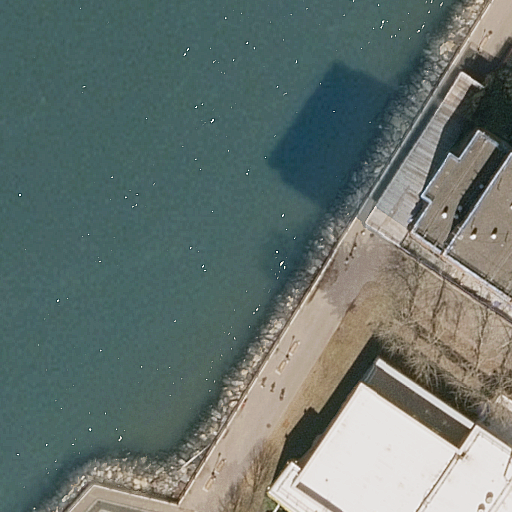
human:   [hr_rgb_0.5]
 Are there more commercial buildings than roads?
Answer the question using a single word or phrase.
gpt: no

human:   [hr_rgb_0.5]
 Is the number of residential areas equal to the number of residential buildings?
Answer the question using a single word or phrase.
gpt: yes

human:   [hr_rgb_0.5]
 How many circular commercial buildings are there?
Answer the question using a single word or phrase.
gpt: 0

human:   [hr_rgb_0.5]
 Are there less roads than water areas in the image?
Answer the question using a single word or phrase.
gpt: no

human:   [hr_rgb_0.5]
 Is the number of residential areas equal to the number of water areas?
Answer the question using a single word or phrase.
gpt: yes

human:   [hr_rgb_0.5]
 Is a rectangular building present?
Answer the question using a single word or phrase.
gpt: no

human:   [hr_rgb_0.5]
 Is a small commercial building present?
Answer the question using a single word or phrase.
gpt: no

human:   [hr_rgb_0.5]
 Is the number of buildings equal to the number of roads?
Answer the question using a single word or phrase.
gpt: no

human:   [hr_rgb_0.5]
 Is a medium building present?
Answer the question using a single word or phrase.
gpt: yes

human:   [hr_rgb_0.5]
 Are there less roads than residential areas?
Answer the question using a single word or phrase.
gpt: no

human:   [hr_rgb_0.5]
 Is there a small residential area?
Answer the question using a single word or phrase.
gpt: no

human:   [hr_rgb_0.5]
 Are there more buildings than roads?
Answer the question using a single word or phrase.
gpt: no

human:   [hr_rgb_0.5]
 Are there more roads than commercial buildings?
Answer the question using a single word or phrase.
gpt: yes

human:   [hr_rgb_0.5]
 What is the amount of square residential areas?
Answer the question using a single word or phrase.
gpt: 0

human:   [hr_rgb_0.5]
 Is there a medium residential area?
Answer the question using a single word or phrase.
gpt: no

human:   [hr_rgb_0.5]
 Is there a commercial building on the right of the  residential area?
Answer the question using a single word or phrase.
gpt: no

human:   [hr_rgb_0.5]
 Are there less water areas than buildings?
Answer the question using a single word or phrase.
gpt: yes

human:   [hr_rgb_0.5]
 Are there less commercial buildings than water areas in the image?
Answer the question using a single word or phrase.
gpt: yes

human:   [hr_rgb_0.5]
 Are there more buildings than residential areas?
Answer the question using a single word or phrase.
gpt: yes

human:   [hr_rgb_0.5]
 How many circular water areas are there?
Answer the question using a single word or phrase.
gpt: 0

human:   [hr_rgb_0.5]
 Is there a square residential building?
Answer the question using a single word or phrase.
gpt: no

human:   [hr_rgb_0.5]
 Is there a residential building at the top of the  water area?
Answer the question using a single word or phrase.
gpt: no

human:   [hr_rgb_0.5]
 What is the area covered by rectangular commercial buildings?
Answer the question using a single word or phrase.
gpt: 0m2

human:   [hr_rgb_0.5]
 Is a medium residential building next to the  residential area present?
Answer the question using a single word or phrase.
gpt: yes

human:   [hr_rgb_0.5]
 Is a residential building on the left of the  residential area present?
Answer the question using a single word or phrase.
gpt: yes

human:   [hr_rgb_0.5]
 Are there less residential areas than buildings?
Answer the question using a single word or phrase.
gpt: yes

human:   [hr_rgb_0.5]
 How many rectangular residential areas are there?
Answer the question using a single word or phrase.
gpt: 0

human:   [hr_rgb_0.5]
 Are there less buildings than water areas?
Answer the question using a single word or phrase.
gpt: no

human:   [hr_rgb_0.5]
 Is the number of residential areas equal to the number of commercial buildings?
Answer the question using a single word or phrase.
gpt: no

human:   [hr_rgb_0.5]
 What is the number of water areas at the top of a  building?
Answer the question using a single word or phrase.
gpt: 0

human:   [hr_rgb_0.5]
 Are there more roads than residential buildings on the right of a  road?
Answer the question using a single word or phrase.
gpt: yes

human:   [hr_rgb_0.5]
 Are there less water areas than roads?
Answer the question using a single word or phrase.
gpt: yes

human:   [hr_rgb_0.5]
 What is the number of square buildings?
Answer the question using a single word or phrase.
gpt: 0

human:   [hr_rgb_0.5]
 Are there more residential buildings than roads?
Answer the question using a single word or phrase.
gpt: no

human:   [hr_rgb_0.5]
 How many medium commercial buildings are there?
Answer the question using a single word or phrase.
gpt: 0

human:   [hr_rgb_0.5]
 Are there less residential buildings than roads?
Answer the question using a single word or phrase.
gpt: yes